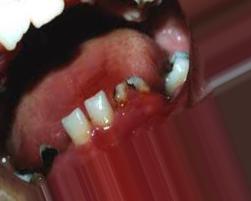
Condition: Caries